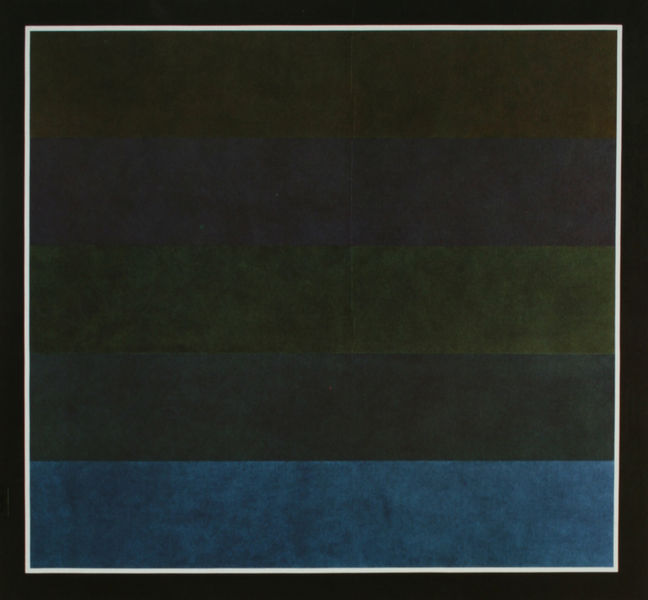
Titel: Installation Kestner Gesellschaft, Hannover - Five equal horinzontal bands with color washes
Künstler: Sol Lewitt
Schlagwörter: blau, weiß, grün, grau, schwarz, rahmen, fünf, abstrakt, farben, flächen, violett, linien, amerika, streifen, stufen, rechteck, waagerecht, wandbild, lewitt, abgestuft, übereinander, marc, farbfeld, mark, rothko, untereinander, konkret, farbfeldmalerei, farflächen, streifeb